Field crop: maize
Growth stage: 2
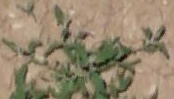
Species: atriplex